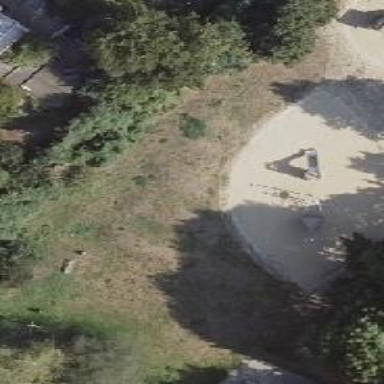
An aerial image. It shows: Playground area for leisure activities on the land.